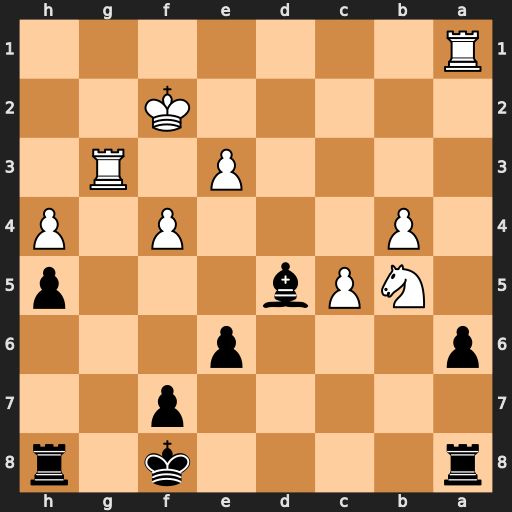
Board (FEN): r4k1r/5p2/p3p3/1NPb3p/1P3P1P/4P1R1/5K2/R7
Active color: b
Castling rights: -
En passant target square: -
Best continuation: axb5 Rxa8+ Bxa8